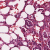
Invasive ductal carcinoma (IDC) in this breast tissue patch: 1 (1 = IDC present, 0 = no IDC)